Question: How to get in col3 the sum of col2(table2) values, based upon sku? -
Ex: -
sku3 / c / 12-
sku4 / d / 6-
Thank you.

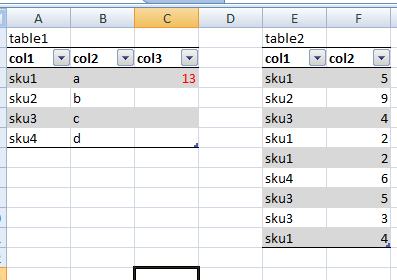
Answer: Use the SumIF formula. For example in C3 use this:
'''
=SUMIF(E:E,A3,F:F)
'''
SUMIF(column to look in, what to look for, if you find it what column is the sum to add up)